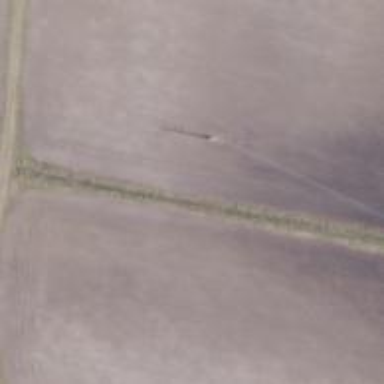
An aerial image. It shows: Power pole.